Question: I am new to safari extension development. I have developed extension using extension builder and packed and uploaded to server. I have gave the link to download extension as shown below in my website:
'''
<a href="http://example.com/extension/myextension.safariextz">Install button</a>
'''
while clicking a tag in safari browser it is opening as file as shown in below picture
.
Issue in below browser and os
browser: safari 5.1
os : mac os X snow leopard
I also tried in mac os X Mountainlion and mac os X mavericks with safari 6.1 and 7 respectively it is working fine and the extension is installed properly.
please advice me.
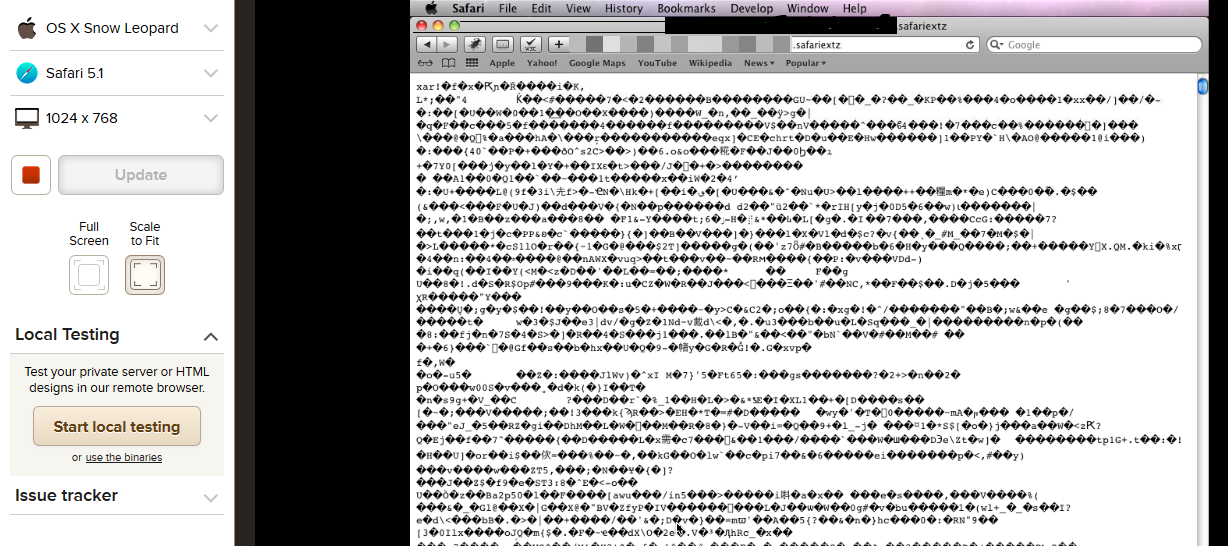
Answer: Probably you are serving the file as text/plain which causes the browser to show the content.
You should force the client-browser to download the file, add this to you .htaccess:
'''
AddType application/octet-stream .safariextz
'''